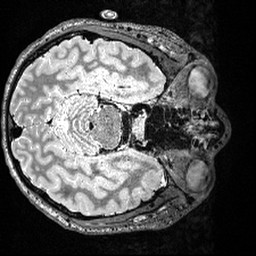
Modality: T2w
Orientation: axial
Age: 22
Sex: male